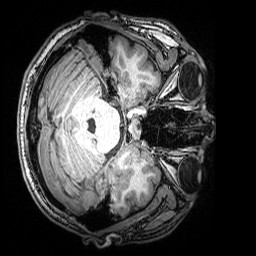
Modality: T1w
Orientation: axial
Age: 21
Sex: male
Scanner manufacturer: siemens
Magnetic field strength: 3 T
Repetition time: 2.53 s
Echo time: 0.00388 s